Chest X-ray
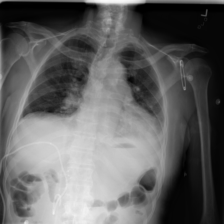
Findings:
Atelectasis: negative
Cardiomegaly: negative
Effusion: positive
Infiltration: negative
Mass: negative
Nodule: negative
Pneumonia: negative
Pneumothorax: negative
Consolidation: negative
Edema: negative
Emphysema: negative
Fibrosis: negative
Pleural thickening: negative
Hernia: negative